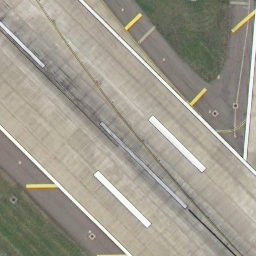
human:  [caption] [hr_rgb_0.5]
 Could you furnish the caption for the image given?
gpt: It is a straight runway with some white mark lines on it .

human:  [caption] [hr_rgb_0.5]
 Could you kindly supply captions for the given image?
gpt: A straight runway with some mark lines on it .

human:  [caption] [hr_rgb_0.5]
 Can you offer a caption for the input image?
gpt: There are some mark lines on the straight runway .

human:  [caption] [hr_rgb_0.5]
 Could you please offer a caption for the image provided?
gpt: It is a straight runway with some mark lines on it .

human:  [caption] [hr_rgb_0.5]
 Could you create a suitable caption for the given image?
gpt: A straight runway with some white mark lines on it .